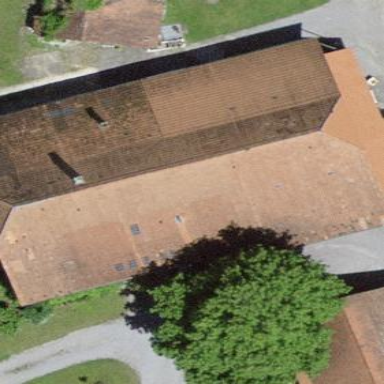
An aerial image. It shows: Farm building.